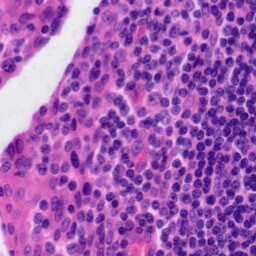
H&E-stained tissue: Tonsil